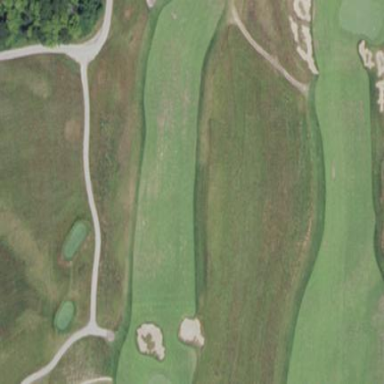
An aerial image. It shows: Rough grassy area used for golf.